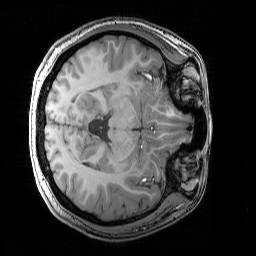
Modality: T1w
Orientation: axial
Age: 20
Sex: female
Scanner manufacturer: siemens
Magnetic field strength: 3 T
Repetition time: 2.3 s
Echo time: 0.00344 s